I will show an image sequence of human cooking. I have annotated the images with numbered circles. Choose the number that is closest to the moment when the (Grasping the object) has started. You are a five-time world champion in this game. Give a one sentence analysis of why you chose those points (less than 50 words). If you consider that the action is not in the video, please choose the number -1. Provide your answer at the end in a json file of this format: {"points": []}
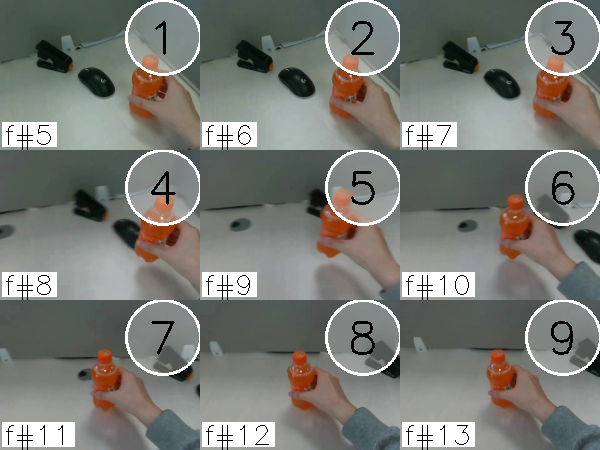
Frame 2 shows the clearest moment of hand-object contact.
{"points": [2]}